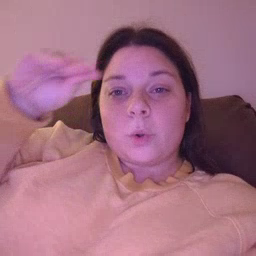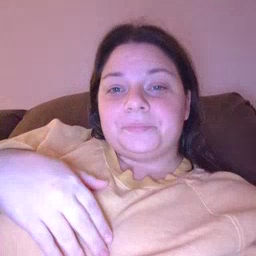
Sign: cowboy